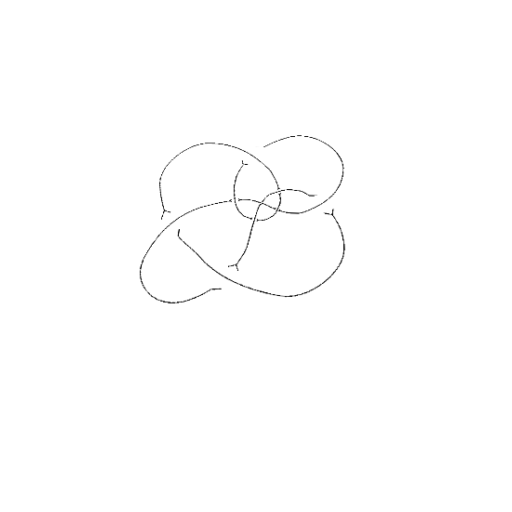
Crossing number: 9